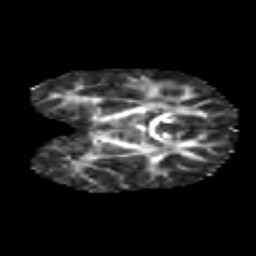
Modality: FA
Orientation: coronal
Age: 6
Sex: female
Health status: healthy